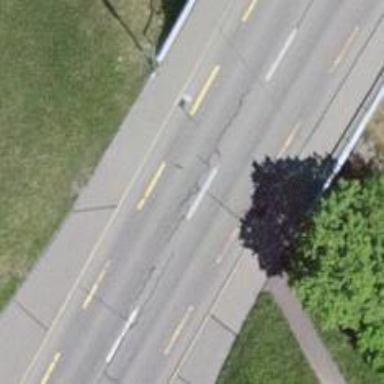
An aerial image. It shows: Primary highway with asphalt surface and designated lane for cyclists.